Question:
I have this grid on which I am dynamically adding controls. Now I want to change the respective value of Cost Price and Sale Price on Products selected index changed event. The problem is I cannot get the specific row. Below the code I have done so far.
'''
<asp:GridView ID="grdSales" runat="server"
ShowFooter="True" AutoGenerateColumns="False"
CellPadding="4" CssClass="table table-hover table-striped"
GridLines="None" OnRowDeleting="grdSales_RowDeleting" OnRowCommand="grdSales_RowCommand">
<Columns>
<asp:BoundField DataField="RowNumber" HeaderText="SNo" />
<asp:TemplateField HeaderText="Products">
<ItemTemplate>
<asp:DropDownList ID="ddlProducts" runat="server" CssClass="grid-control form-control" OnSelectedIndexChanged="ddlProducts_SelectedIndexChanged">
</asp:DropDownList>
</ItemTemplate>
</asp:TemplateField>
<asp:TemplateField HeaderText="Cost Price">
<ItemTemplate>
<asp:TextBox ID="txtCp" runat="server" CssClass="grid-control form-control"></asp:TextBox>
</ItemTemplate>
</asp:TemplateField>
<asp:TemplateField HeaderText="Sale Price">
<ItemTemplate>
<asp:TextBox ID="txtSp" runat="server" CssClass="grid-control form-control"></asp:TextBox>
</ItemTemplate>
</asp:TemplateField>
<asp:TemplateField HeaderText="Total Units">
<ItemTemplate>
<asp:TextBox ID="txtUnits" runat="server" CssClass="grid-control form-control"></asp:TextBox>
</ItemTemplate>
<FooterStyle HorizontalAlign="Left" />
<FooterTemplate>
Total Journal Cost: <asp:Label ID="lblTotalCost" runat="server" Text="0"></asp:Label>
</FooterTemplate>
</asp:TemplateField>
<asp:TemplateField HeaderText="Total Cost">
<ItemTemplate>
<asp:TextBox ID="txtTotal" runat="server" CssClass="grid-control form-control"></asp:TextBox>
</ItemTemplate>
<FooterStyle HorizontalAlign="Left" />
<FooterTemplate>
<asp:Button ID="ButtonAdd" runat="server" Text="Add New Row" CssClass="btn btn-primary" OnClick="ButtonAdd_Click" />
</FooterTemplate>
</asp:TemplateField>
<asp:CommandField
ShowDeleteButton="True" />
</Columns>
</asp:GridView>
'''
and my code behind is
'''
#region Private Functions
private void FirstGridViewRow()
{
DataTable dt = new DataTable();
DataRow dr = null;
dt.Columns.Add(new DataColumn("RowNumber", typeof(string)));
dt.Columns.Add(new DataColumn("Products", typeof(string)));
dt.Columns.Add(new DataColumn("CostPrice", typeof(string)));
dt.Columns.Add(new DataColumn("SalePrice", typeof(string)));
dt.Columns.Add(new DataColumn("TotalUnits", typeof(string)));
dt.Columns.Add(new DataColumn("TotalCost", typeof(string)));
dr = dt.NewRow();
dr["RowNumber"] = 1;
dr["Products"] = string.Empty;
dr["CostPrice"] = string.Empty;
dr["SalePrice"] = string.Empty;
dr["TotalUnits"] = string.Empty;
dr["TotalCost"] = string.Empty;
dt.Rows.Add(dr);
ViewState["CurrentTable"] = dt;
grdSales.DataSource = dt;
grdSales.DataBind();
AddNewRow();
SetRowData();
if (ViewState["CurrentTable"] != null)
{
DataTable dtOld = (DataTable)ViewState["CurrentTable"];
DataRow drCurrentRow = null;
int rowIndex = Convert.ToInt32(0);
if (dtOld.Rows.Count > 1)
{
dtOld.Rows.Remove(dt.Rows[rowIndex]);
drCurrentRow = dtOld.NewRow();
ViewState["CurrentTable"] = dtOld;
grdSales.DataSource = dtOld;
grdSales.DataBind();
for (int i = 0; i < grdSales.Rows.Count - 1; i++)
{
grdSales.Rows[i].Cells[0].Text = Convert.ToString(i + 1);
}
SetPreviousData();
}
}
}
private void AddNewRow()
{
int rowIndex = 0;
if (ViewState["CurrentTable"] != null)
{
DataTable dtCurrentTable = (DataTable)ViewState["CurrentTable"];
DataRow drCurrentRow = null;
if (dtCurrentTable.Rows.Count > 0)
{
for (int i = 1; i <= dtCurrentTable.Rows.Count; i++)
{
DropDownList ddlProducts =
(DropDownList)grdSales.Rows[rowIndex].Cells[1].FindControl("ddlProducts");
TextBox txtCostPrice =
(TextBox)grdSales.Rows[rowIndex].Cells[2].FindControl("txtCp");
TextBox txtSalePrice =
(TextBox)grdSales.Rows[rowIndex].Cells[3].FindControl("txtSp");
TextBox txtUnits =
(TextBox)grdSales.Rows[rowIndex].Cells[4].FindControl("txtUnits");
TextBox txtTotal =
(TextBox)grdSales.Rows[rowIndex].Cells[5].FindControl("txtTotal");
drCurrentRow = dtCurrentTable.NewRow();
drCurrentRow["RowNumber"] = i + 1;
dtCurrentTable.Rows[i - 1]["Products"] = ddlProducts.SelectedValue;
dtCurrentTable.Rows[i - 1]["CostPrice"] = txtCostPrice.Text;
dtCurrentTable.Rows[i - 1]["SalePrice"] = txtSalePrice.Text;
dtCurrentTable.Rows[i - 1]["TotalUnits"] = txtUnits.Text;
dtCurrentTable.Rows[i - 1]["TotalCost"] = txtTotal.Text;
rowIndex++;
}
dtCurrentTable.Rows.Add(drCurrentRow);
ViewState["CurrentTable"] = dtCurrentTable;
grdSales.DataSource = dtCurrentTable;
grdSales.DataBind();
}
}
else
{
Response.Write("ViewState is null");
}
SetPreviousData();
}
private void SetPreviousData()
{
int rowIndex = 0;
if (ViewState["CurrentTable"] != null)
{
DataTable dt = (DataTable)ViewState["CurrentTable"];
if (dt.Rows.Count > 0)
{
for (int i = 0; i < dt.Rows.Count; i++)
{
DropDownList ddlProducts =
(DropDownList)grdSales.Rows[rowIndex].Cells[1].FindControl("ddlProducts");
TextBox txtCostPrice = (TextBox)grdSales.Rows[rowIndex].Cells[2].FindControl("txtCp");
TextBox txtSalePrice = (TextBox)grdSales.Rows[rowIndex].Cells[3].FindControl("txtSp");
TextBox txtUnits = (TextBox)grdSales.Rows[rowIndex].Cells[4].FindControl("txtUnits");
TextBox txtTotal = (TextBox)grdSales.Rows[rowIndex].Cells[5].FindControl("txtTotal");
//Added these lines
ddlProducts.DataValueField = "Key";
ddlProducts.DataTextField = "Value";
ddlProducts.DataSource = BindProductsDdl();
ddlProducts.DataBind();
//****************
ddlProducts.SelectedValue = dt.Rows[i]["Products"].ToString();
txtCostPrice.Text = dt.Rows[i]["CostPrice"].ToString();
txtSalePrice.Text = dt.Rows[i]["SalePrice"].ToString();
txtUnits.Text = dt.Rows[i]["TotalUnits"].ToString();
txtTotal.Text = dt.Rows[i]["TotalCost"].ToString();
rowIndex++;
}
}
}
}
private void SetRowData()
{
int rowIndex = 0;
if (ViewState["CurrentTable"] != null)
{
DataTable dtCurrentTable = (DataTable)ViewState["CurrentTable"];
DataRow drCurrentRow = null;
if (dtCurrentTable.Rows.Count > 0)
{
for (int i = 1; i <= dtCurrentTable.Rows.Count; i++)
{
DropDownList ddlProducts =
(DropDownList)grdSales.Rows[rowIndex].Cells[1].FindControl("ddlProducts");
TextBox txtCostPrice = (TextBox)grdSales.Rows[rowIndex].Cells[2].FindControl("txtCp");
TextBox txtSalePrice = (TextBox)grdSales.Rows[rowIndex].Cells[3].FindControl("txtSp");
TextBox txtUnits = (TextBox)grdSales.Rows[rowIndex].Cells[4].FindControl("txtUnits");
TextBox txtTotal = (TextBox)grdSales.Rows[rowIndex].Cells[5].FindControl("txtTotal");
drCurrentRow = dtCurrentTable.NewRow();
drCurrentRow["RowNumber"] = i + 1;
dtCurrentTable.Rows[i - 1]["Products"] = ddlProducts.Text;
dtCurrentTable.Rows[i - 1]["CostPrice"] = txtCostPrice.Text;
dtCurrentTable.Rows[i - 1]["SalePrice"] = txtSalePrice.Text;
dtCurrentTable.Rows[i - 1]["TotalUnits"] = txtUnits.Text;
dtCurrentTable.Rows[i - 1]["TotalCost"] = txtTotal.Text;
rowIndex++;
}
ViewState["CurrentTable"] = dtCurrentTable;
//grvStudentDetails.DataSource = dtCurrentTable;
//grvStudentDetails.DataBind();
}
}
else
{
Response.Write("ViewState is null");
}
//SetPreviousData();
}
private void BindControls()
{
BindWarehouseDdl(); BindStaticLists();
}
private Dictionary<int, string> BindProductsDdl()
{
Dictionary<int, string> Get = new Dictionary<int, string>();
for (int i = 0; i < Products.Count; i++)
{
int id = Convert.ToInt32(Products[i].id);
string name = Products[i].Name;
Get.Add(id, name);
}
return Get;
}
private void BindStaticLists()
{
Classes.CProducts cp = new Classes.CProducts();
Products = cp.GetAll();
}
private void BindWarehouseDdl()
{
Dictionary<int, string> Items = new Dictionary<int, string>();
List<Models.MwareHouse> get = new List<Models.MwareHouse>();
Classes.CWareHouse cw = new Classes.CWareHouse();
get = cw.GetAll();
for (int i = 0; i < get.Count; i++)
{
string id = get[i].id;
string name = get[i].Name;
Items.Add(Convert.ToInt32(id), name);
}
ddlWareHouse.DataTextField = "Value";
ddlWareHouse.DataValueField = "Key";
ddlWareHouse.DataSource = Items;
ddlWareHouse.DataBind();
}
#endregion
protected void ddlProducts_SelectedIndexChanged(object sender, EventArgs e)
{
}
protected void grdSales_RowCommand(object sender, GridViewCommandEventArgs e)
{
GridViewRow gr = grdSales.SelectedRow;
}
'''
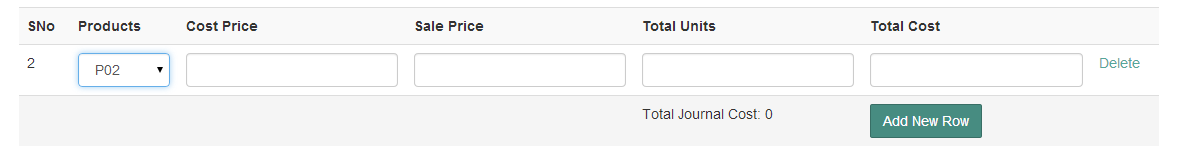
Answer: solved it
'''
protected void ddlProducts_SelectedIndexChanged(object sender, EventArgs e)
{
DropDownList ddl = (DropDownList)sender;
GridViewRow row = (GridViewRow)ddl.NamingContainer;
TextBox txtName = (TextBox)row.FindControl("txtCp");
txtName.Text = "*****";
}
'''